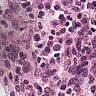
Metastatic tissue present: no